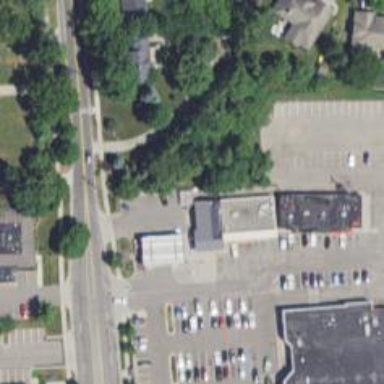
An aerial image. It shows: Convenience shop.